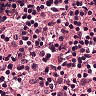
Metastatic tissue present: no